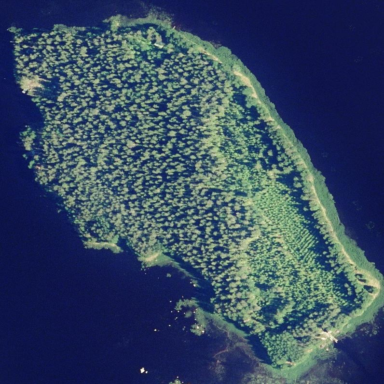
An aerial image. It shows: Image showing island.